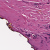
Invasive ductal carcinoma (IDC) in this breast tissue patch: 0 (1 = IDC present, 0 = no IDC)